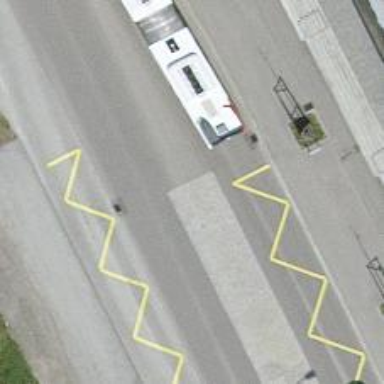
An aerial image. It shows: Secondary road with exclusive cycle lane paved with asphalt.